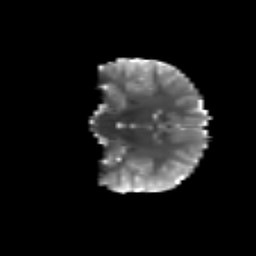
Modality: T2w
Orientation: coronal
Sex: female
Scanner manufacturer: siemens
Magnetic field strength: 3 T
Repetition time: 5 s
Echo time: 0.071 s